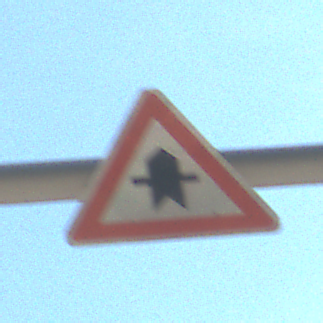
Verkehrszeichen: Vorfahrt
Umgebung: Outdoor, Nature
Tageszeit: MorningAfternoon
Wetter: PartlyCloudy
Licht: Natural
Jahreszeit: NotSpecified
Kontrast: HighContrast